Question: So I'm trying to generate a plot of Right Ascension (RA) as a function of redshift (z) in a polar plot, but I only need one sector of the polar plot, so basically I just need a wedge (the last plot on the right in the image at the bottom is what I'm going for). I've been using matplotlib's example code demo_floating_axes.py but am still having some issues. I've been able to load in my data and get it to plot, but I'm not familiar enough with the example code to be able to tweak the things I need tweaked (particularly the orientation of the wedge and the labeling on the RA axis. Here is what I've been using. The majority is from the maplotlib example code.
'''
from matplotlib.transforms import Affine2D
import mpl_toolkits.axisartist.floating_axes as floating_axes
import numpy as np
import mpl_toolkits.axisartist.angle_helper as angle_helper
from matplotlib.projections import PolarAxes
from mpl_toolkits.axisartist.grid_finder import (FixedLocator, MaxNLocator,
DictFormatter)
import matplotlib.pyplot as plt
plt.ion()
def setup_axes3(fig, rect):
"""
Sometimes, things like axis_direction need to be adjusted.
"""
# rotate a bit for better orientation
tr_rotate = Affine2D().translate(-95, 0)
# scale degree to radians
tr_scale = Affine2D().scale(np.pi/180., 1.)
tr = PolarAxes.PolarTransform() #tr_rotate + tr_scale + PolarAxes.PolarTransform()
grid_locator1 = angle_helper.LocatorHMS(4)
tick_formatter1 = angle_helper.FormatterHMS()
grid_locator2 = MaxNLocator(3)
ra0, ra1 = 35.48, 35.54 #max and min RA vals
cz0, cz1 = 0, 3.5 #max and min z vals
grid_helper = floating_axes.GridHelperCurveLinear(
tr, extremes=(ra0, ra1, cz0, cz1),
grid_locator1=grid_locator1,
grid_locator2=grid_locator2,
tick_formatter1=tick_formatter1,
tick_formatter2=None)
ax1 = floating_axes.FloatingSubplot(fig, rect, grid_helper=grid_helper)
fig.add_subplot(ax1)
# adjust axis
ax1.axis["left"].set_axis_direction("bottom")
ax1.axis["right"].set_axis_direction("top")
ax1.axis["bottom"].set_visible(False)
ax1.axis["top"].set_axis_direction("bottom")
ax1.axis["top"].toggle(ticklabels=True, label=True)
ax1.axis["top"].major_ticklabels.set_axis_direction("top")
ax1.axis["top"].label.set_axis_direction("top")
ax1.axis["left"].label.set_text(r"z")
ax1.axis["top"].label.set_text(r"RA")
# create a parasite axes whose transData in RA, cz
aux_ax = ax1.get_aux_axes(tr)
aux_ax.patch = ax1.patch # for aux_ax to have a clip path as in ax
ax1.patch.zorder = 0.9 # but this has a side effect that the patch is
# drawn twice, and possibly over some other
# artists. So, we decrease the zorder a bit to
# prevent this.
return ax1, aux_ax
################################
fig = plt.figure()
dat = np.loadtxt('Master_A.tab')
z = dat[:,5] #redshifts
ra = dat[:,66] # RA in degrees
ax3, aux_ax3 = setup_axes3(fig, 111)
theta = ra
radius = z
aux_ax3.scatter(theta, radius)
plt.show()
'''
I got an output which is kind of what I want (apparently I can't embed images yet so I can't include a pic of the output I'm getting but like I said, I'm trying to get something similar to the last plot on the right in the example image below), but for some reason its rotating the wedge by 90 degrees and its converting my RA degrees into sexagesimal which I do not want but I can't figure out where its converting it in the code. So if anyone can lend any help with this I would be super appreciative! Also, I will eventually need to move into 3D using RA and Dec as a function of redshift, so if anyone has any pointers on how I can make this into 3d that'd be awesome too!

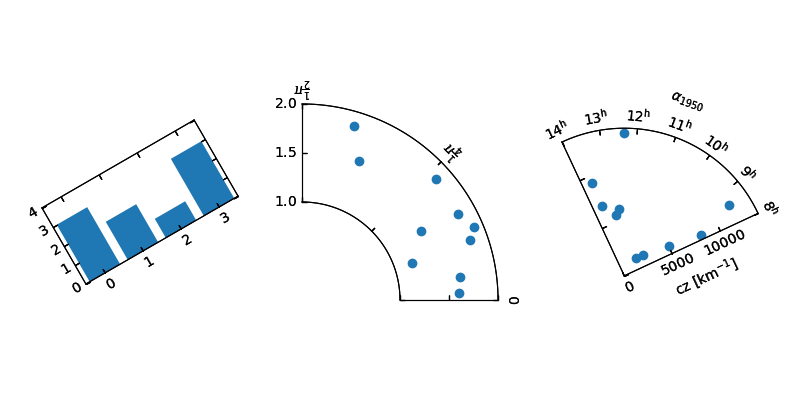
Answer: You may start off with a much simpler version without HMS angles.
'''
import mpl_toolkits.axisartist.floating_axes as floating_axes
import numpy as np
from matplotlib.projections import PolarAxes
import matplotlib.pyplot as plt
def setup_axes3(fig, rect):
tr = PolarAxes.PolarTransform()
ra0, ra1 = 0, np.pi/2. #max and min RA vals
cz0, cz1 = 0, 1 #max and min z vals
grid_helper = floating_axes.GridHelperCurveLinear(
tr, extremes=(ra0, ra1, cz0, cz1))
ax1 = floating_axes.FloatingSubplot(fig, rect, grid_helper=grid_helper)
fig.add_subplot(ax1)
# adjust axis
ax1.axis["left"].set_axis_direction("bottom")
ax1.axis["right"].set_axis_direction("top")
ax1.axis["bottom"].set_visible(False)
ax1.axis["top"].set_axis_direction("bottom")
ax1.axis["top"].toggle(ticklabels=True, label=True)
ax1.axis["top"].major_ticklabels.set_axis_direction("top")
ax1.axis["top"].label.set_axis_direction("top")
ax1.axis["left"].label.set_text(r"z")
ax1.axis["top"].label.set_text(r"RA")
# create a parasite axes whose transData in RA, cz
aux_ax = ax1.get_aux_axes(tr)
aux_ax.patch = ax1.patch
ax1.patch.zorder = 0.9
return ax1, aux_ax
fig = plt.figure()
ax3, aux_ax3 = setup_axes3(fig, 111)
theta = np.linspace(0,np.pi/2.)
radius = np.linspace(0,1)
aux_ax3.scatter(theta, radius)
plt.show()
'''
<URL>
Apart from that it's not really clear what the question is.